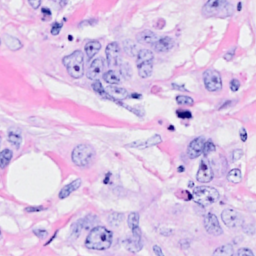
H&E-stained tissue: Breast